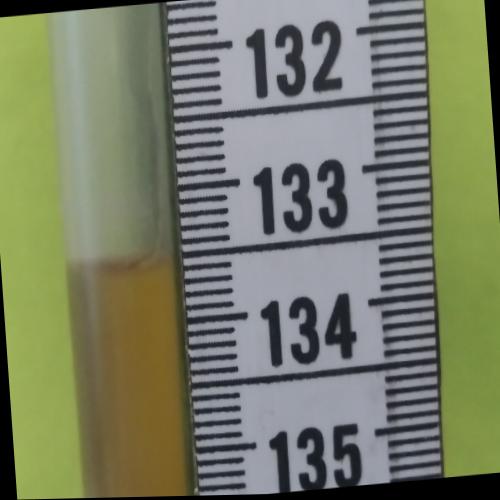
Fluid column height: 133.5 cm